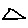
Label: triangle